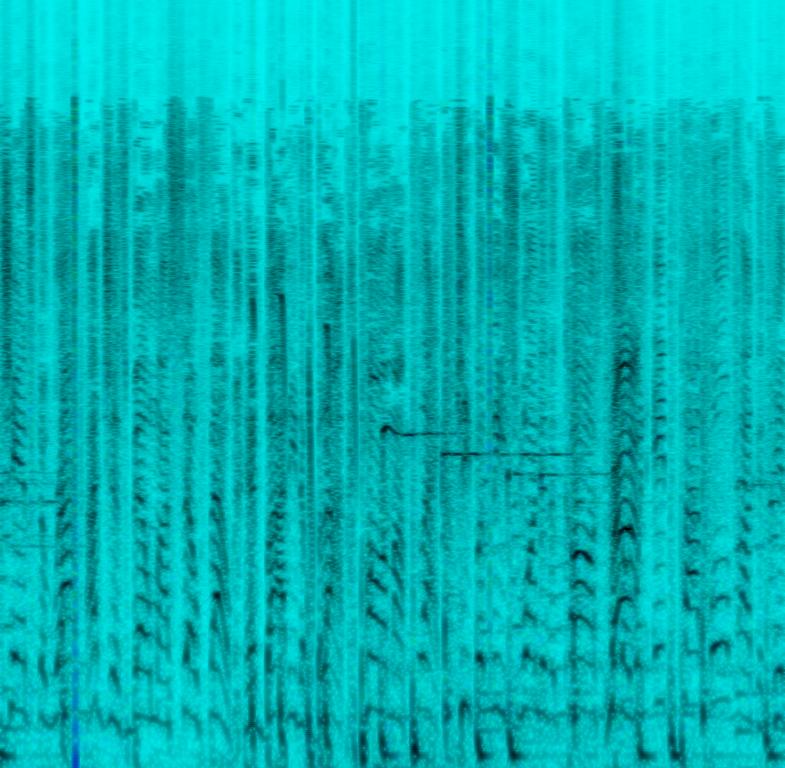
A male vocalist sings this passionate Hip-Hop. The tempo is medium fast with synthesiser articulation, digital drumming and turn table effects with vocal backup. The song is enthusiastic, passionate, persuasive, emphatic, emotional , youthful and groovy. This song is a freestyle Hip-Hop.